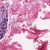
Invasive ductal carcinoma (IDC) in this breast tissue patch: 0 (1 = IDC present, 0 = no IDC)